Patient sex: F
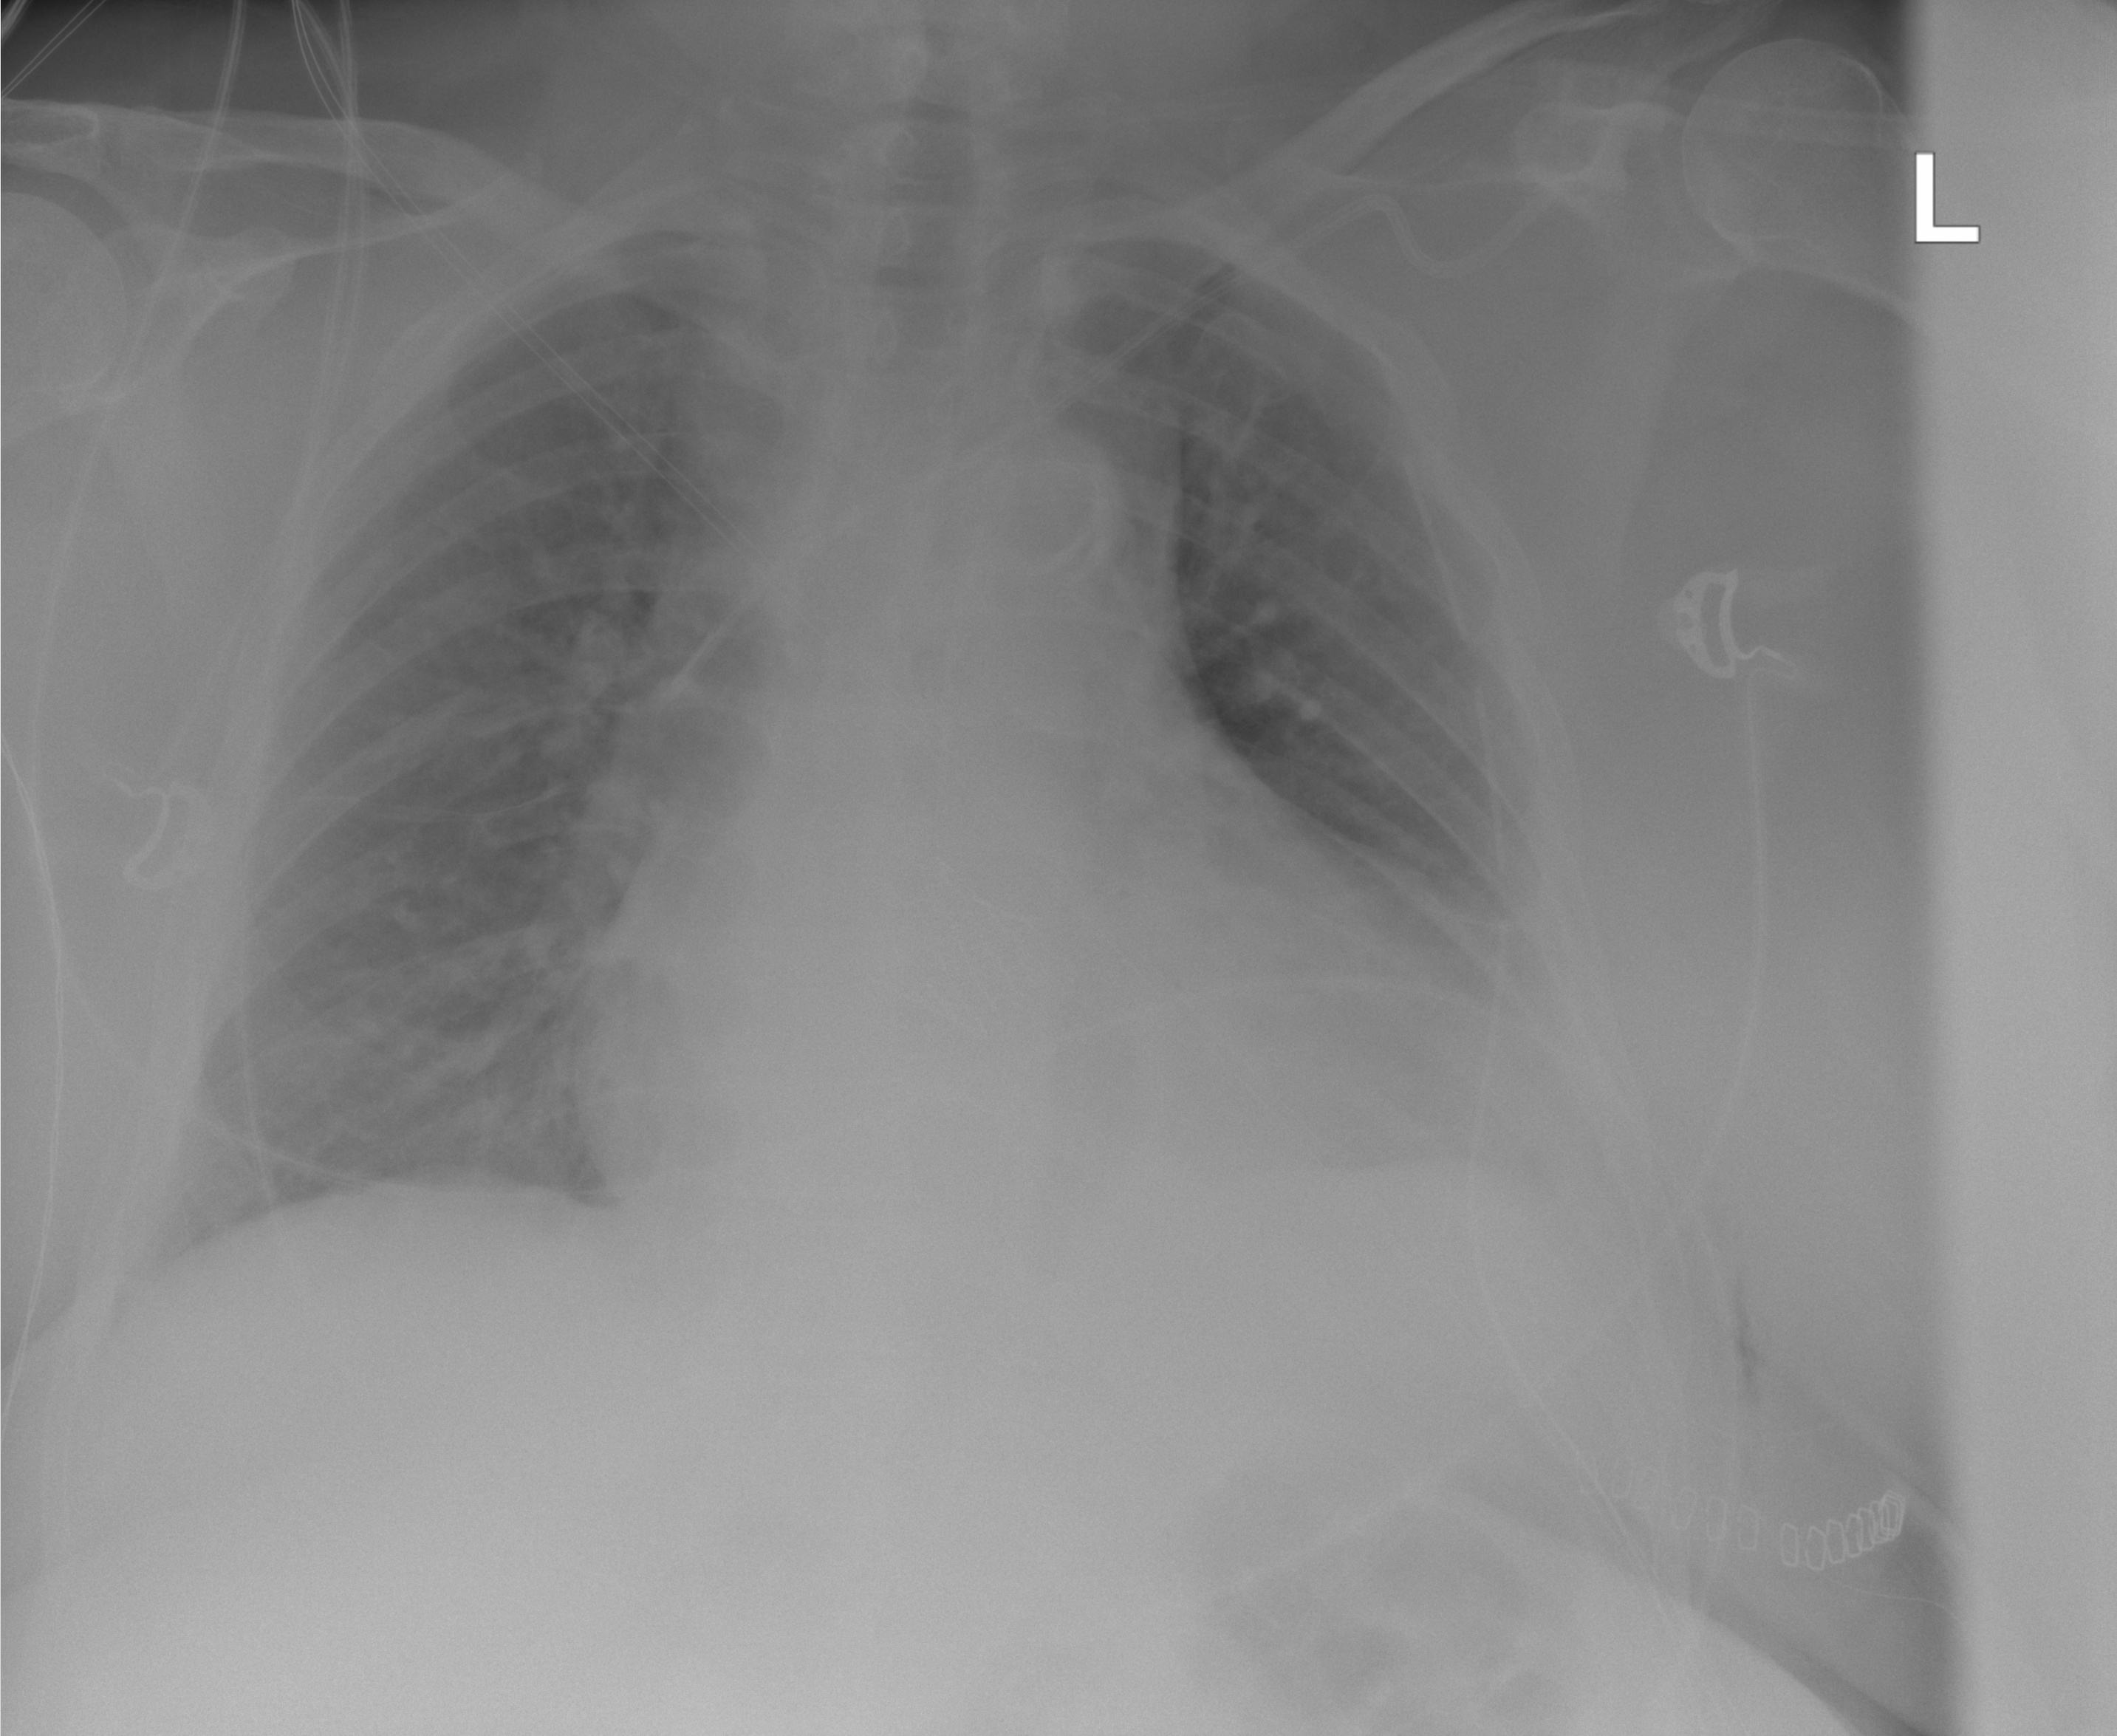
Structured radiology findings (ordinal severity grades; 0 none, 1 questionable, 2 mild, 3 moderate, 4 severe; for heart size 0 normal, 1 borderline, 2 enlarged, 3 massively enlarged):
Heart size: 2
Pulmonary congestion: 2
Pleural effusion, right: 0
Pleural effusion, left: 0
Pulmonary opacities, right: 0
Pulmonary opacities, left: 0
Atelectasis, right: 0
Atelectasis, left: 2